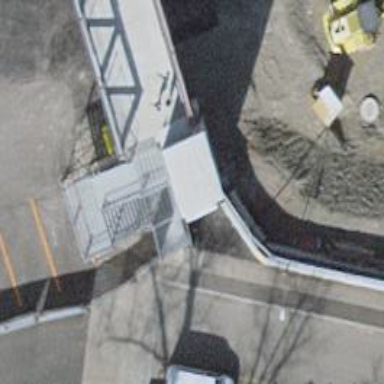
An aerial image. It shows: Footway bridge with metal surface.